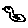
Label: bird